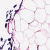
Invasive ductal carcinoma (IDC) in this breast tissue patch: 0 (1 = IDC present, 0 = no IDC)